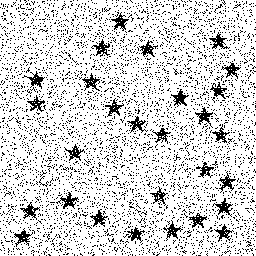
Squares: 0
Triangles: 0
Stars: 28
Total shapes: 28